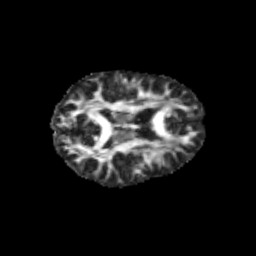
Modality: FA
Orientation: axial
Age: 14
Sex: female
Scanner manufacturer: siemens
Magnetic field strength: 3 T
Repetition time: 3.8 s
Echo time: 0.07 s